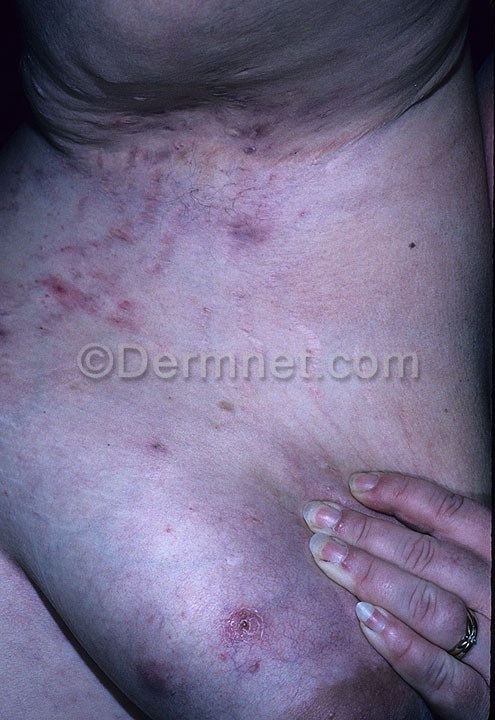
Disease: Acne and Rosacea Photos